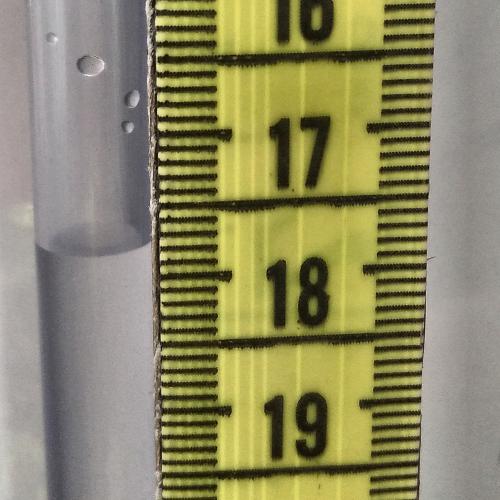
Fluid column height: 17.8 cm